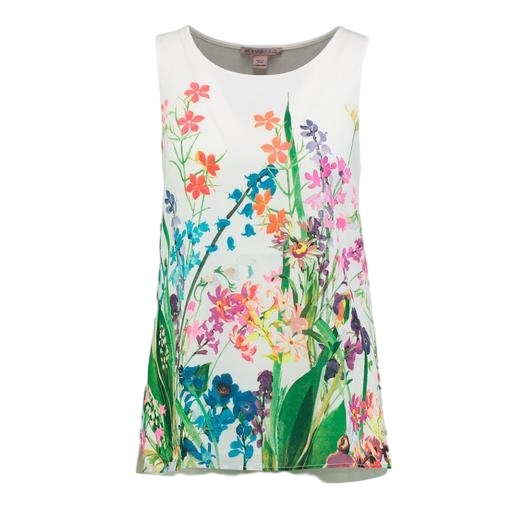
floral print tank top, sleeveless floral-print top, sleeveless floral-print shirt, white background